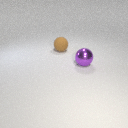
large purple metal sphere in front of large brown rubber sphere